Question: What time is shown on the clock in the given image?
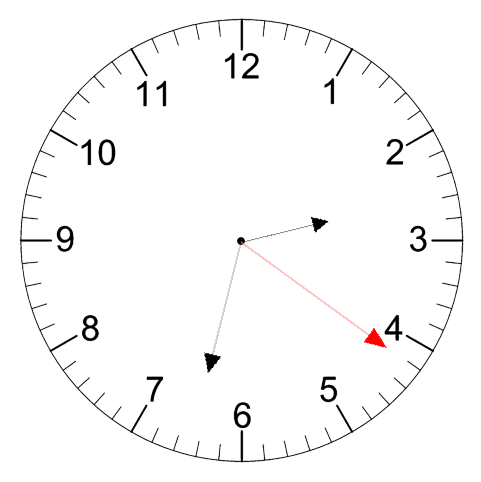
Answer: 02:32:21